Question: I try to change my rails-3.2-model to rails 4, but I dont understand it.
Maybe you can help me to change it.
'''
class User < ActiveRecord::Base
attr_accessible :email, :username, :password, :password_confirmation
attr_accessor :password
before_save :encrypt_password
validates_confirmation_of :password
validates_presence_of :password, :on => :create
validates_presence_of :email, :on => :create
validates_presence_of :username, :on => :create
validates_uniqueness_of :email
validates_uniqueness_of :username
def self.authenticate(email, password)
user = find_by_email(email)
if user && user.password_hash == BCrypt::Engine.hash_secret(password, user.password_salt)
user
else
nil
end
end
def encrypt_password
if password.present?
self.password_salt = BCrypt::Engine.generate_salt
self.password_hash = BCrypt::Engine.hash_secret(password, password_salt)
end
end
end
'''
'''
class User < ActiveRecord::Base
validates :name, presence: true, uniqueness: {case_sensitive: true}, length: {minimum: 3, too_short: "must have at least %{count} characters"}
validates :email, presence: true, uniqueness: {case_sensitive: true}
validates :password_hash
end
'''
I tried to get rid off the 'attr_accessible' and 'attr_accessor', but I don't know how.
'attr_accessor :password' and 'attr_accessible [...] :password_confirmation' are not stored in the database, so how can I use it in my view?
'''
<p>Sign Up</p>
<%= form_for @user, :as => :user, :url => auth_sign_up_path, :html => {:class => 'navbar-form', :role => 'login'} do |user_form_builder| %>
<p>
<%= user_form_builder.label 'name:' %><br/>
<%= user_form_builder.text_field :name %>
<%= show_field_error(@user, :name) %>
</p>
<p>
<%= user_form_builder.label 'email:' %><br/>
<%= user_form_builder.text_field :email %>
<%= show_field_error(@user, :email) %>
</p>
<p>
<%= user_form_builder.label 'password:' %><br/>
<%= user_form_builder.password_field :password %>
<%= show_field_error(@user, :password) %>
</p>
<p>
<%= user_form_builder.label 'password confirmation:' %><br/>
<%= user_form_builder.password_field :password_confirmation %>
<%= show_field_error(@user, :password_confirmation) %>
</p>
<p>
<%= user_form_builder.submit 'Sign Up' %>
<%= user_form_builder.submit 'Clear Form', :type => 'reset' %>
</p>
<% end %>
'''
'''
def sign_up
@user = User.new
end
def register
@user = User.new(user_params)
if @user.valid?
@user.save
session[:user_id] = @user.id
flash[:notice] = 'Welcome.'
redirect_to :root
else
render :action => "sign_up"
end
end
private
def user_params
params.require(:user).permit(:email, :name, :password, :password_confirmation)
end
'''
'''
require 'bcrypt'
class User < ActiveRecord::Base
attr_accessor :name, :email, :password, :password_confirmation
before_save :encrypt_password
after_save :clear_password
validates :name, presence: true, uniqueness: {case_sensitive: true}, length: {minimum: 3, too_short: "must have at least %{count} characters"}
validates :email, presence: true, uniqueness: {case_sensitive: true}
validates :password, presence: true, length: {minimum: 8, too_short: "must have at least %{count} characters"}, :confirmation => true #password_confirmation attr
def initialize(attributes = {})
super # must allow the active record to initialize!
attributes.each do |name, value|
send("#{name}=", value)
end
end
def self.authenticate_by_email(email, password)
user = find_by_email(email)
if user && user.password_hash == BCrypt::Engine.hash_secret(password, user.password_salt)
user
else
nil
end
end
def self.authenticate_by_name(name, password)
user = find_by_username(name)
if user && user.password_hash == BCrypt::Engine.hash_secret(password, user.password_salt)
user
else
nil
end
end
def encrypt_password
if password.present?
self.password_salt = BCrypt::Engine.generate_salt
self.password_hash = BCrypt::Engine.hash_secret(password, password_salt)
end
end
def clear_password
self.password = nil
end
end
'''
'''
class CreateUsers < ActiveRecord::Migration
def change
create_table :users do |t|
t.string :name
t.string :email
t.string :password_hash
t.string :password_salt
t.string :cal_owner, :array => true, :default => '{}'
t.string :cal_joined, :array => true, :default => '{}'
t.timestamps
end
end
end
'''
'''
Calendar::Application.routes.draw do
# You can have the root of your site routed with "root"
root 'welcome#index'
get "auth/sign_up" => "auth#sign_up"
get "auth/sign_in" => "auth#sign_in"
get "auth/sign_out" => "auth#sign_out"
get "auth/settings"
get "auth/pwd_reset"
get "welcome/index"
post "auth/sign_in" => "auth#login"
post "auth/sign_up" => "auth#register"
end
'''

I used a tutorial, but I didnt know why the author add this:
'''
def initialize(attributes = {})
super # must allow the active record to initialize!
attributes.each do |name, value|
send("#{name}=", value)
end
end
'''
The author wrote:
> For each key-value pair (hash) we assign the value to the attribute by
calling the "send" function (all method calls in Ruby are actually
messages.)Important:We don't actually need to do this for the User class because the
constructor provided by Rails will allow us to do a "mass assign" from
a hash as long as the fields that we are assigning have been
designated as "attr_accessible", which they have. However, there are
cases when one wants to initialize several fields (such as ID's in a
many-to-many table) that are not intended to be accessible to a view
but instead are designated with an "attr_accessor" instead. The above
function is a simple way of providing safe mass assign capability for
internal constructors.
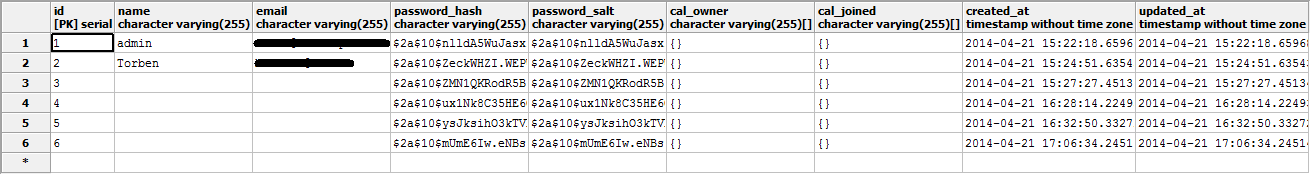
Answer: From what I now understand, your user table has effectively 4 columns in addition to the ID, created at etc.:
- - - -
On your view you have fields:
- - - -
Your controller looks correct. The 'user_params' method is whitelisting the 4 fields from the view and letting them be passed through to the User model for creating a new user.
In your model you need to make 2 changes.
Firstly you should remove 'name' and 'email' from the 'attr_accessor' line:
'''
attr_accessor :password, :password_confirmation
'''
You only need 'password' and 'password_confirmation'. The reason for this is since name and email are columns on the database, Rails will automatically give you the getter and setter methods for these attributes. 'attr_accessor' then saves you having to explicitly write getter and setter methods for 'password' and 'password_confirmation' and lets them be populated automatically on creating a new user with the values that come through from the view.
Secondly you should remove the 'initialize' method. 'User' inherits from 'ActiveRecord::Base' and will be able to build new user records quite happily without the need for a constructor.
The author of the tutorial included the constructor for doing mass-assignment. However in Rails 4 this has been changed to use strong parameters so that it is now the responsibility of the controller to state which parameters can be passed to the model. You do this correctly in your 'user_params' method in the controller.
I hope this helps.